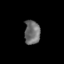
Tissue: skin
Cell type: Epithelial cells
Senescence score: 0.2619
Nuclear area (px): 371
Mean DAPI intensity: 109.817